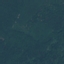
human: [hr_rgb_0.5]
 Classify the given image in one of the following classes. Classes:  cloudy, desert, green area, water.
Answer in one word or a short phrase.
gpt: green area